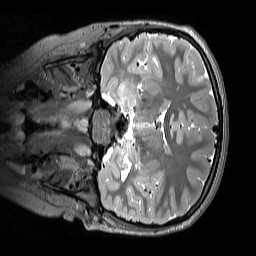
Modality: T2w
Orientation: coronal
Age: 9
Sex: male
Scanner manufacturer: siemens
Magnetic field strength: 3 T
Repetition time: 3.2 s
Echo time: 0.408 s